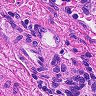
Metastatic tissue present: no